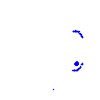
Particle: pion